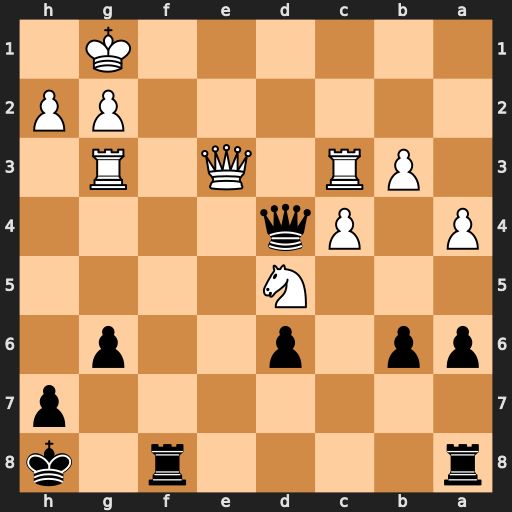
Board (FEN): r4r1k/7p/pp1p2p1/3N4/P1Pq4/1PR1Q1R1/6PP/6K1
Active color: b
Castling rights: -
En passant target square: -
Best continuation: Qd1+ Qe1 Qxe1#